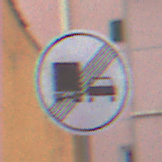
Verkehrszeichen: EndeUeberholverbotKraftfahrzeuge
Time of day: Midday
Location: Outdoor (Urban)
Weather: Overcast
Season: NotSpecified
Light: Natural